Interaction volume radius: 5 \u00c5
Interaction volume height: 45 \u00c5
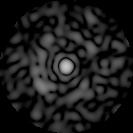
Disorder parameter: 0.8151